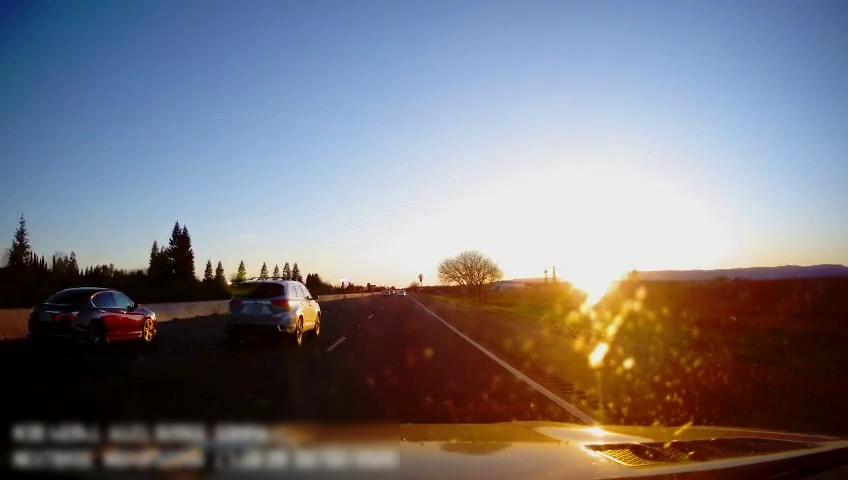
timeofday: Day
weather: Sunny
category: Drivable Space
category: Vehicles | Car
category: Vehicles | SUV
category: Lanes | Alternate Lane
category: Lanes | Current Lane
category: Lanes | Alternate Lane